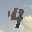
Label: 4